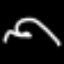
Label: squiggle